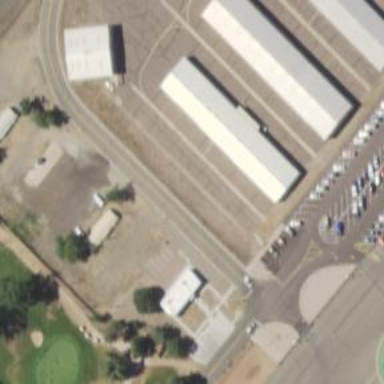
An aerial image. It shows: Hangar building.